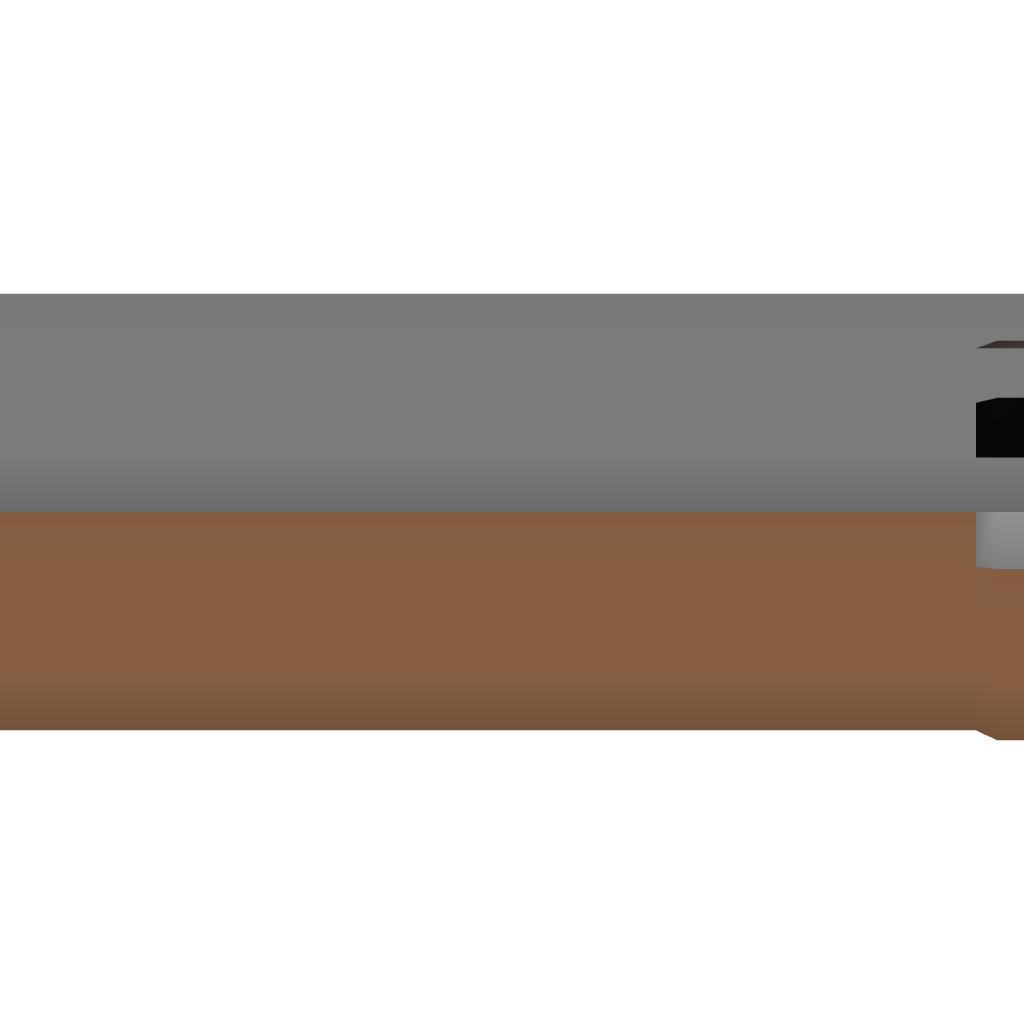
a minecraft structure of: Ultimate Fireworks Machine